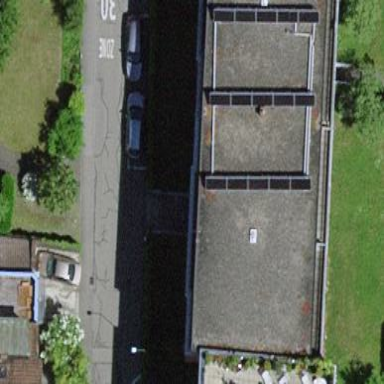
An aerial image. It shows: Image showing building with apartments.